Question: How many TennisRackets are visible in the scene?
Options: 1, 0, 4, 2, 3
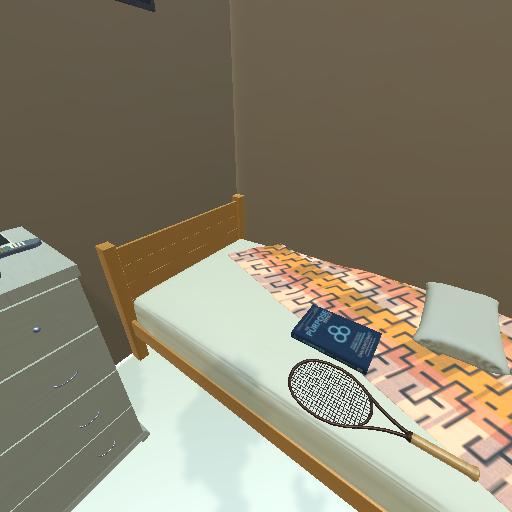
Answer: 1